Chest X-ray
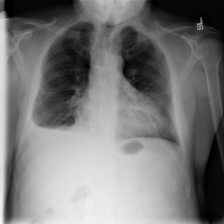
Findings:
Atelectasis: negative
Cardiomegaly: negative
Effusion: positive
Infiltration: negative
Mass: negative
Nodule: negative
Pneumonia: negative
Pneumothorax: negative
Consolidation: negative
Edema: negative
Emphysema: negative
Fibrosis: negative
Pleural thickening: negative
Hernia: negative